Question: How would one create a layout as in the image below:
Is it possible only with the float attribute where we have four divs? I have roughly the following code and 3 is pushed down by 2 (Browsers IE8+).
'''
#one #three {
float: left;
}
#two, #four {
float: right;
}
<div id="one"></div>
<div id="two"></div>
<div id="three"></div>
<div id="four"></div>
'''
Note: height(1) + height(3) != height(2)
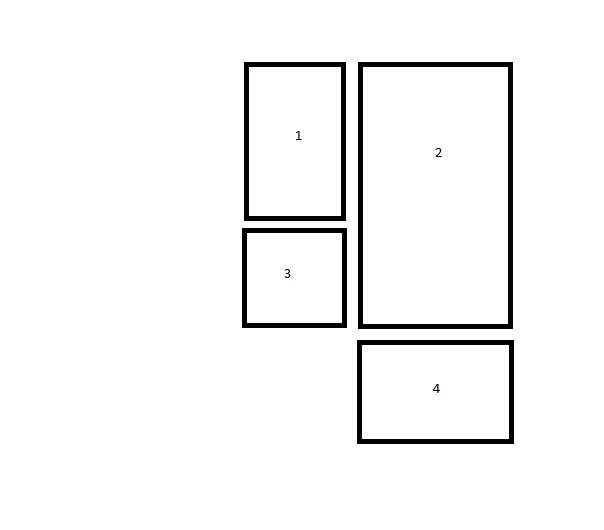
Answer: See if this code structure answers your needs ... <URL>
HTML
'''
<div class="col_1">
<div id="one">1</div>
<div id="three">3</div>
</div>
<div class="col_2">
<div id="two">2</div>
<div id="four">4</div>
</div>
'''
CSS
'''
.col_1{
width:100px;
height:300px;
margin:1px;
float:left;
}
.col_2{
width:100px;
height:300px;
margin:1px;
float:left;
}
#one{
width:100px;
height:150px;
background:yellow;
}
#two{
width:100px;
height:200px;
background:blue;
}
#three{
width:100px;
height:50px;
background:green;
}
#four{
width:100px;
height:100px;
background:purple;
}
'''